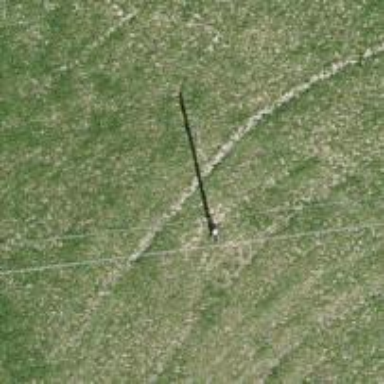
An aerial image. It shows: Power pole.